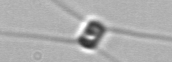
Label: Chaetoceros_similis